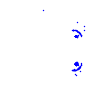
Particle: electron